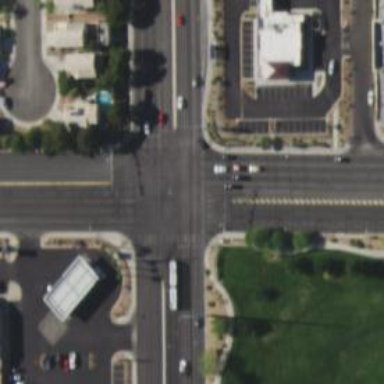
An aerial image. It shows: Solid stop line on the road.